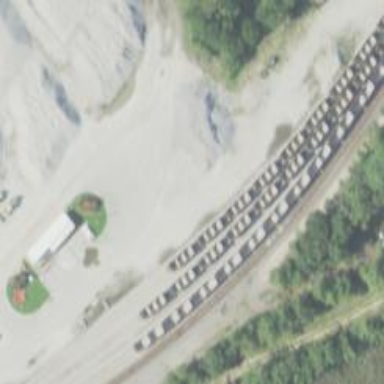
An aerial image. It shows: Railway yard for aggregate freight services.